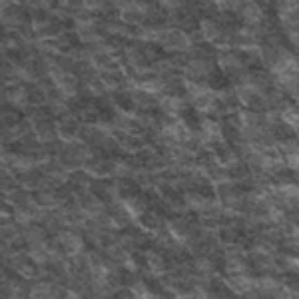
Label: frost